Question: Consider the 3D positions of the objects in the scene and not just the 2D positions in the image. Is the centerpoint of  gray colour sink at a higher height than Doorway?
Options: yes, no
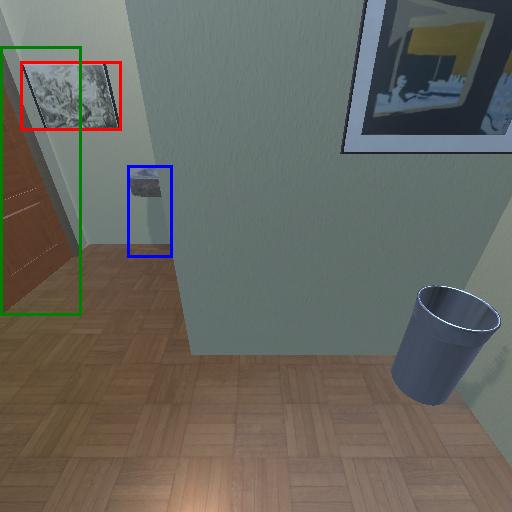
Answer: yes